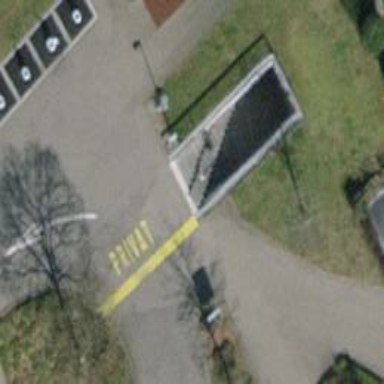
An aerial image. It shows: Steps made of paving stones.